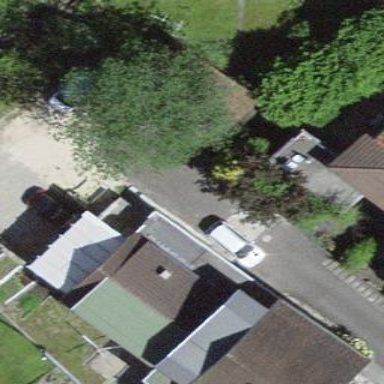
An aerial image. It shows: Garage building.